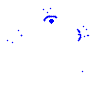
Particle: electron